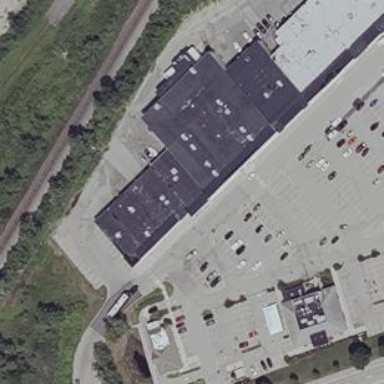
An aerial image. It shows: Retail building.